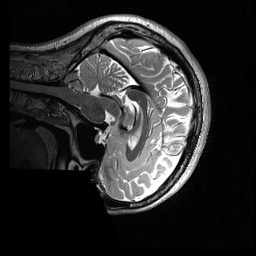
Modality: T2w
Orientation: sagittal
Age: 31
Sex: female
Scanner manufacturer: siemens
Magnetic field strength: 3 T
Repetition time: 3.2 s
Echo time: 0.56 s